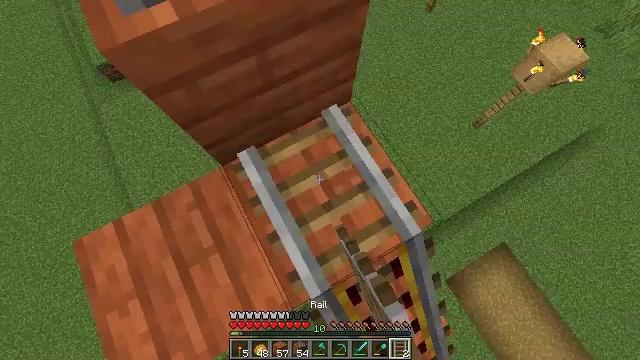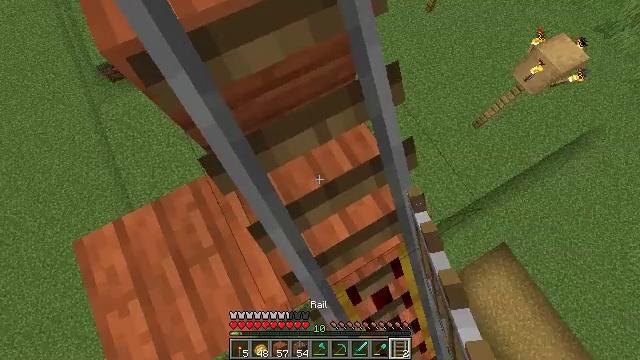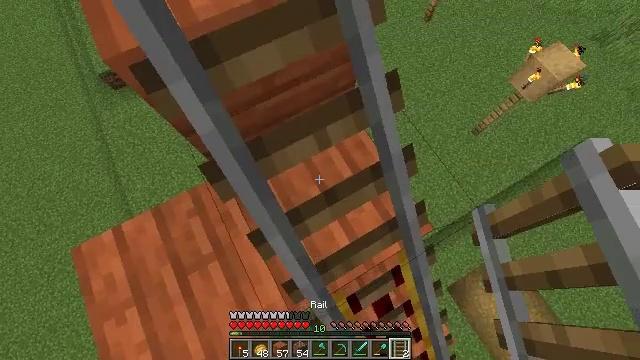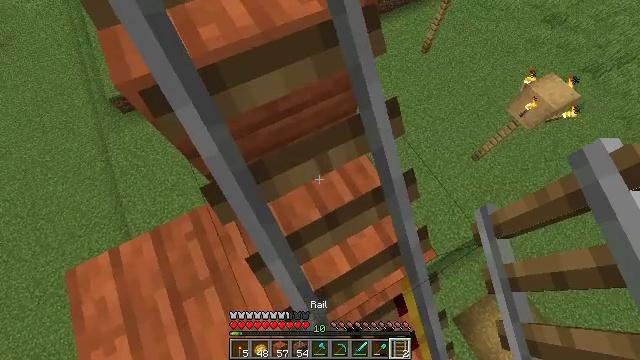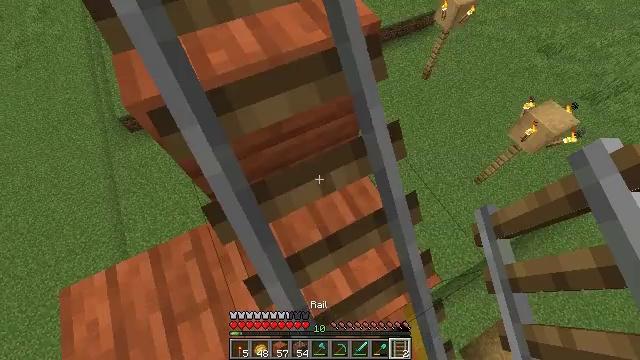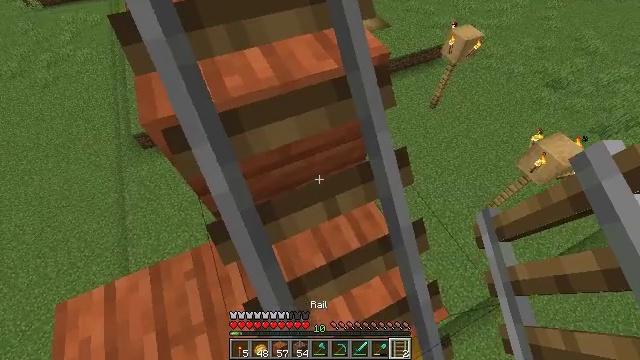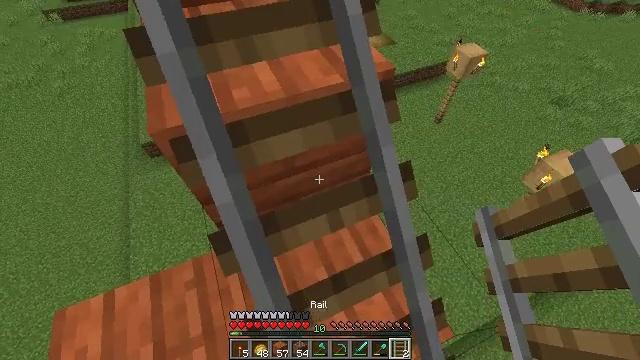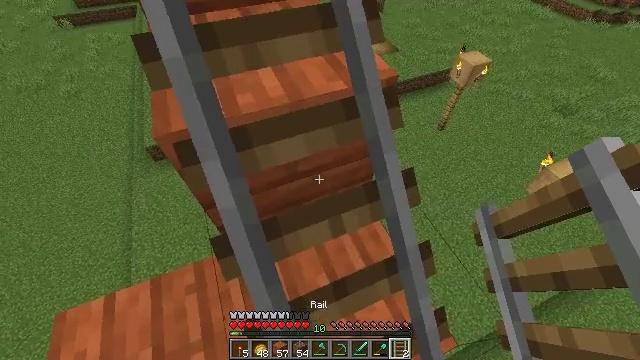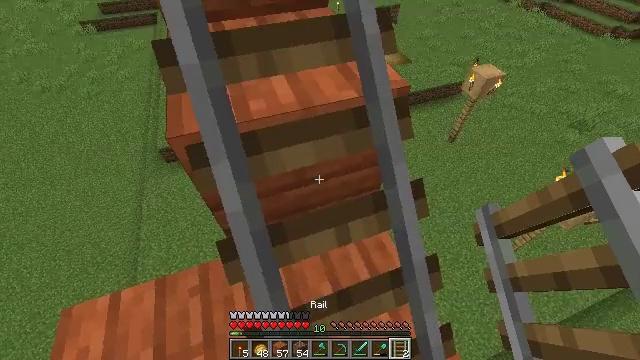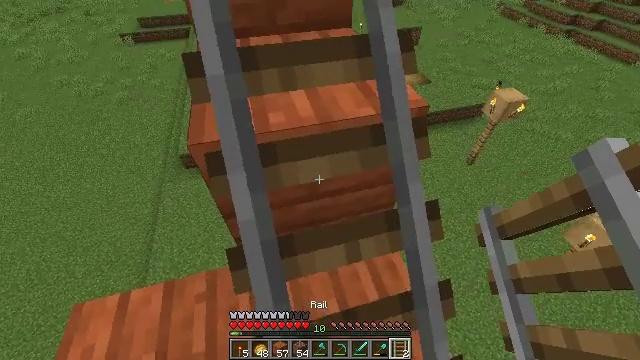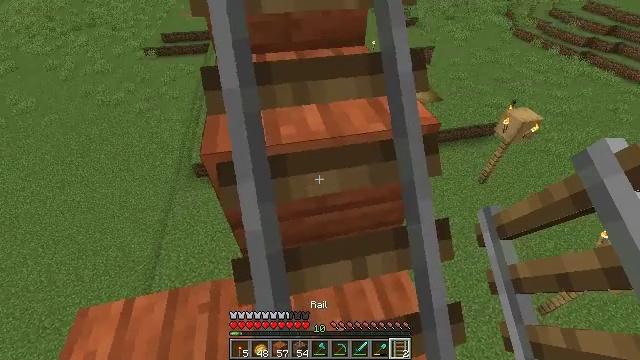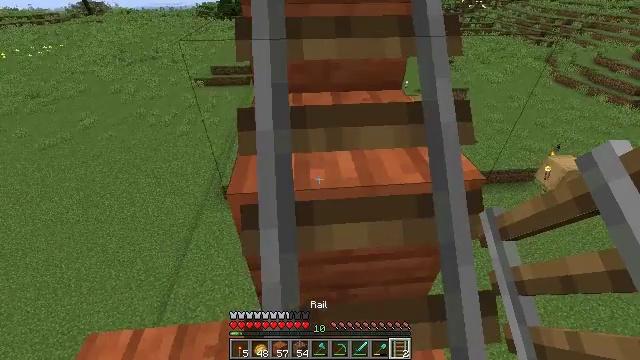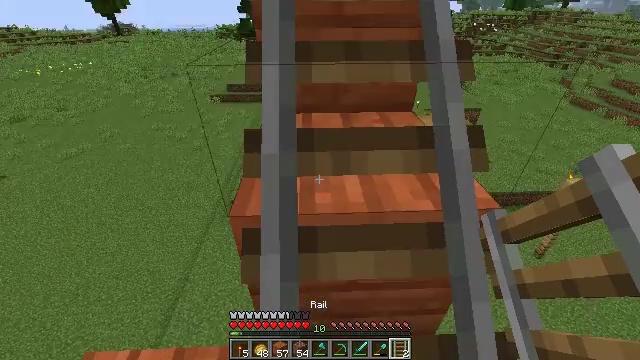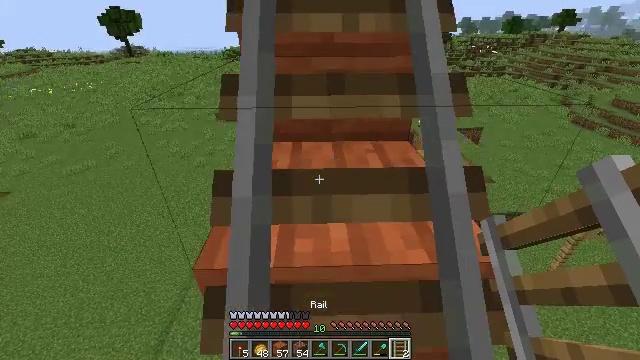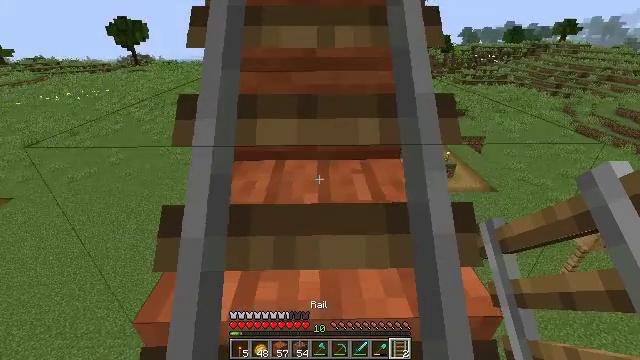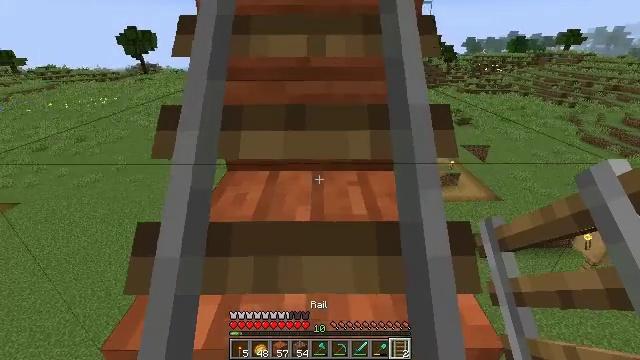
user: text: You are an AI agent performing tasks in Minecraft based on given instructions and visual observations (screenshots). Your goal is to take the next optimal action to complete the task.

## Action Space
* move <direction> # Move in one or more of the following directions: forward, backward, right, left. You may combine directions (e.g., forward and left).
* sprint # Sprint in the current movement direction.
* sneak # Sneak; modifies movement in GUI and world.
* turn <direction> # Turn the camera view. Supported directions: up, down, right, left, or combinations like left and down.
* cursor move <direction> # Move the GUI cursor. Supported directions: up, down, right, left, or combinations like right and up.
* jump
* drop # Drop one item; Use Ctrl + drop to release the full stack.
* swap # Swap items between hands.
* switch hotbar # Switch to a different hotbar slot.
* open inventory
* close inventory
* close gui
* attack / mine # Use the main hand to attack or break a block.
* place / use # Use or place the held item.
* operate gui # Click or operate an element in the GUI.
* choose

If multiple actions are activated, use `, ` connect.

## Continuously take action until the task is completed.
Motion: motion action
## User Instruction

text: Collect rails for building a railway.
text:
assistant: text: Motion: no_op
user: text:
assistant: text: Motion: turn up
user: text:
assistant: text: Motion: turn up
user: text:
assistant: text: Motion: turn left and up
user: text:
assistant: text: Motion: turn left and up
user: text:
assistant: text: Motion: turn left and up
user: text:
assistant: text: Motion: turn up
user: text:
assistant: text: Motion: turn left and up
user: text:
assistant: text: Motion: turn left and up
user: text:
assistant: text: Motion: turn left and up
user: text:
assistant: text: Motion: move forward, turn left and up
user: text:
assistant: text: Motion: move forward and move right, turn left and up
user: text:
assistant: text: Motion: move forward and move right, turn up
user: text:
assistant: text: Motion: turn up
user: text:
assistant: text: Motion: turn up
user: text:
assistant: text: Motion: turn left and up
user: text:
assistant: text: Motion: no_op
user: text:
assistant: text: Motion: move forward
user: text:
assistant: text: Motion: move forward, turn up
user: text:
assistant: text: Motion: move forward
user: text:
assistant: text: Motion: move forward, jump
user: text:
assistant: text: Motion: move forward, turn left, jump
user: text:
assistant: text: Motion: move forward, turn left, jump
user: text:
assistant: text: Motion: move forward, jump
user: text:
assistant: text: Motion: move forward, jump
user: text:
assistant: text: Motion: move forward, jump
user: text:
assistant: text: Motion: move forward, jump
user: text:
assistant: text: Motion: move forward, jump
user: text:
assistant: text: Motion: move forward, jump
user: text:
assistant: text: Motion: move forward, jump